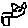
Label: cat